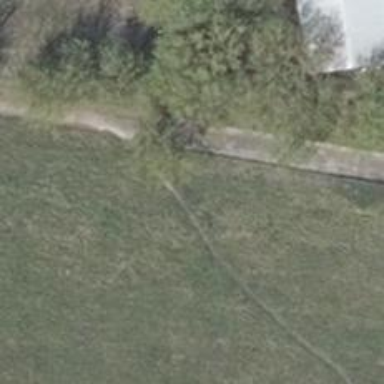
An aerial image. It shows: Path.